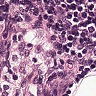
Metastatic tissue present: no